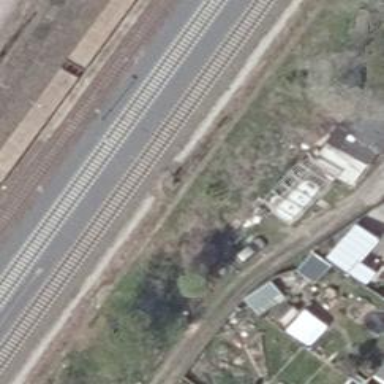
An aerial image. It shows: Milestone along the railway track with catenary mast.